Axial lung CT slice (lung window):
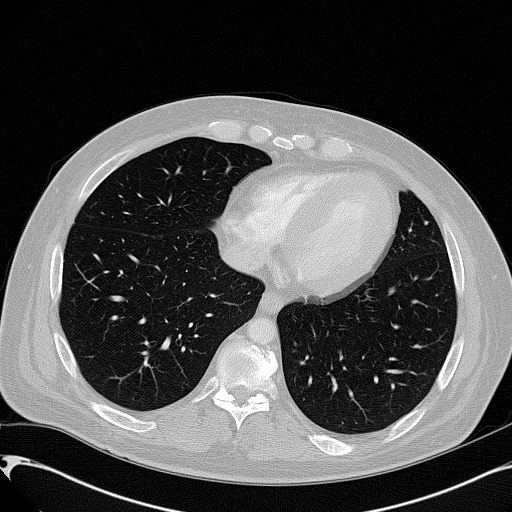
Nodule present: no